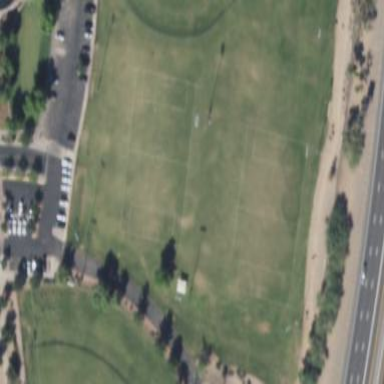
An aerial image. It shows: Soccer pitch for leisure land activities.